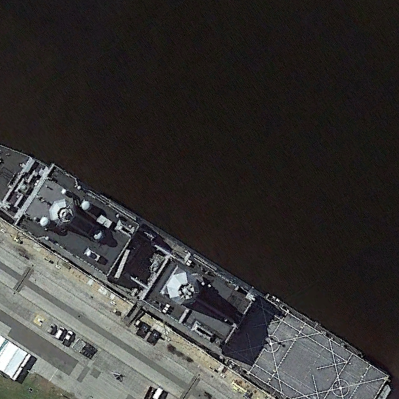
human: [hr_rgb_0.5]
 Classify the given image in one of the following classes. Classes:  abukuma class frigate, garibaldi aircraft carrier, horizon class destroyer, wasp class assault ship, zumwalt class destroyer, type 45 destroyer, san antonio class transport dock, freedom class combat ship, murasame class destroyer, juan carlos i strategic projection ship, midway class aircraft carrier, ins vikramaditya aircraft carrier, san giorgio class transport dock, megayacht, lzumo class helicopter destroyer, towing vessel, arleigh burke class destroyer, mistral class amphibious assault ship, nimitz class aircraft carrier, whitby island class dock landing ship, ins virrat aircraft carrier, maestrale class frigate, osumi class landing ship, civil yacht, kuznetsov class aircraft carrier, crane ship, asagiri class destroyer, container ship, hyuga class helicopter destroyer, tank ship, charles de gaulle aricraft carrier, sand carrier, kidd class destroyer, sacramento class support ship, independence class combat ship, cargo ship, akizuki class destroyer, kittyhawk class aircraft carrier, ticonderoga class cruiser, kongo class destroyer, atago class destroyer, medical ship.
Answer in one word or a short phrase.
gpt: San Antonio class transport dock